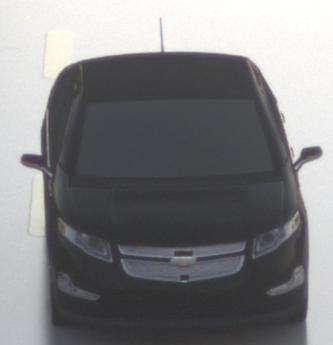
Make: Chevrolet
Model: Volt
Detailed model: Volt
Model produced from: 2011/11
Model produced until: 2014/08
Doors: 5
Color: black
Road condition: wet road
Daytime: sunrise or sunset
Contrast: low contrast